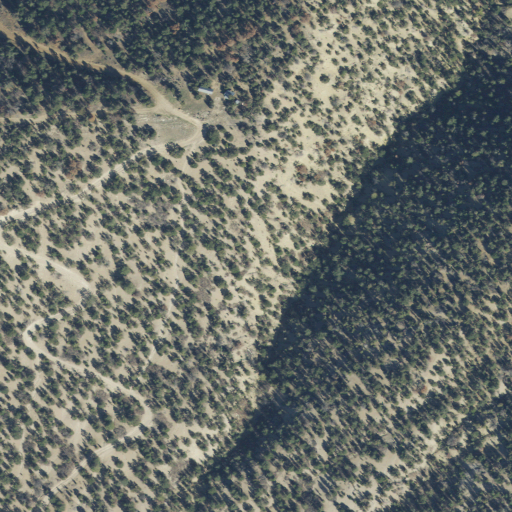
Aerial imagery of cliff(s) in Utah named Red Cliff containing evergreen forest, open development, and low intensity development